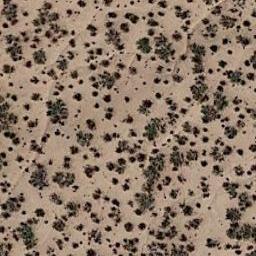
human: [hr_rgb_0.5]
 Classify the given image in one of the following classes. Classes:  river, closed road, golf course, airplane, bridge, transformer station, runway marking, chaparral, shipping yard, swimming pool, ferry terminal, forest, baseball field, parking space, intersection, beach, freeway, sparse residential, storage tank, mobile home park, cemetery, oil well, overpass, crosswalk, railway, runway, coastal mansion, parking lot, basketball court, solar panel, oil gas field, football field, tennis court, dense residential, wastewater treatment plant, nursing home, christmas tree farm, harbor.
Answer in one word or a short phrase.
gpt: chaparral